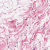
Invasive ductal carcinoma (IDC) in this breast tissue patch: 0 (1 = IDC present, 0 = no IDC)